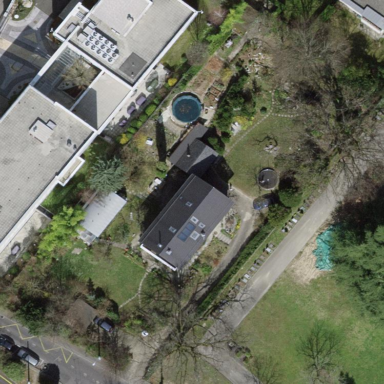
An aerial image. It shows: Garden surrounded by fence.